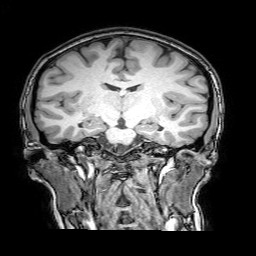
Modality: T1w
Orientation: sagittal
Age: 31
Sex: female